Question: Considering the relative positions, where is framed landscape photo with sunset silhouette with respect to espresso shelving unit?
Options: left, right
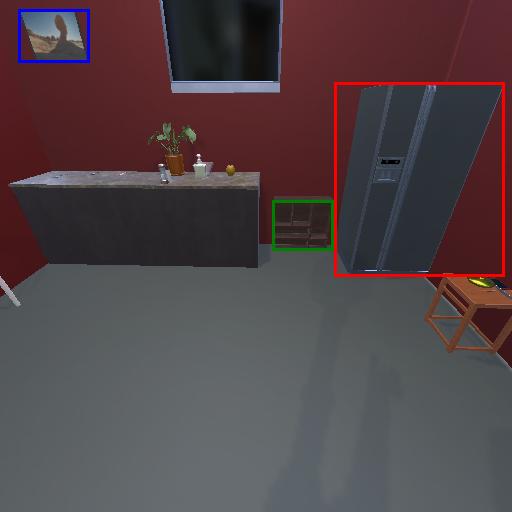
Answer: left